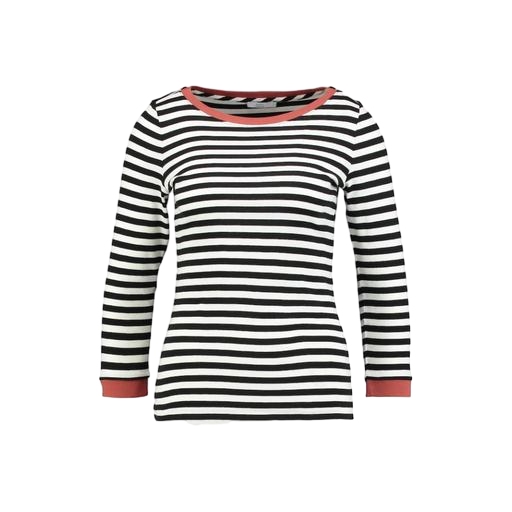
black striped long-sleeve t-shirt, black and white striped shirt, black and white long sleeved shirt, white background